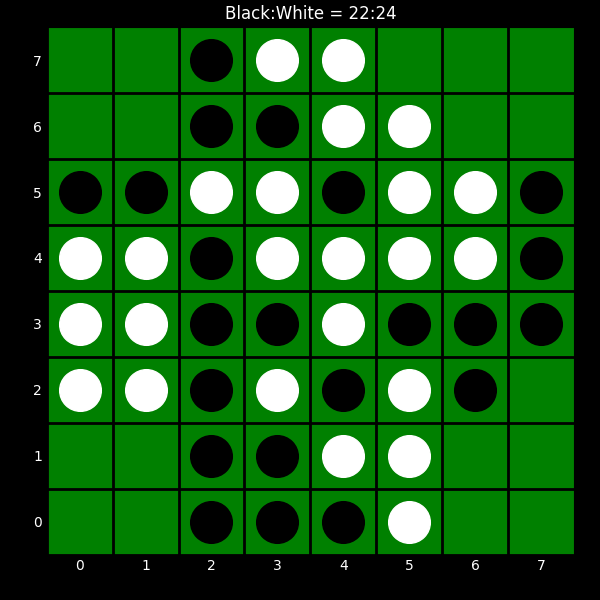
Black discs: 22
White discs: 24